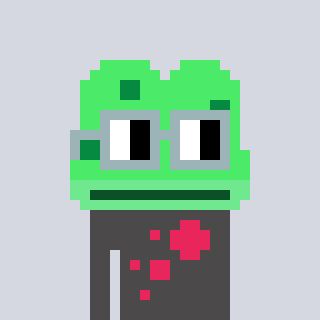
a pixel art character with square dark gray glasses, a frog-shaped head and a grayscale-colored body on a cool background